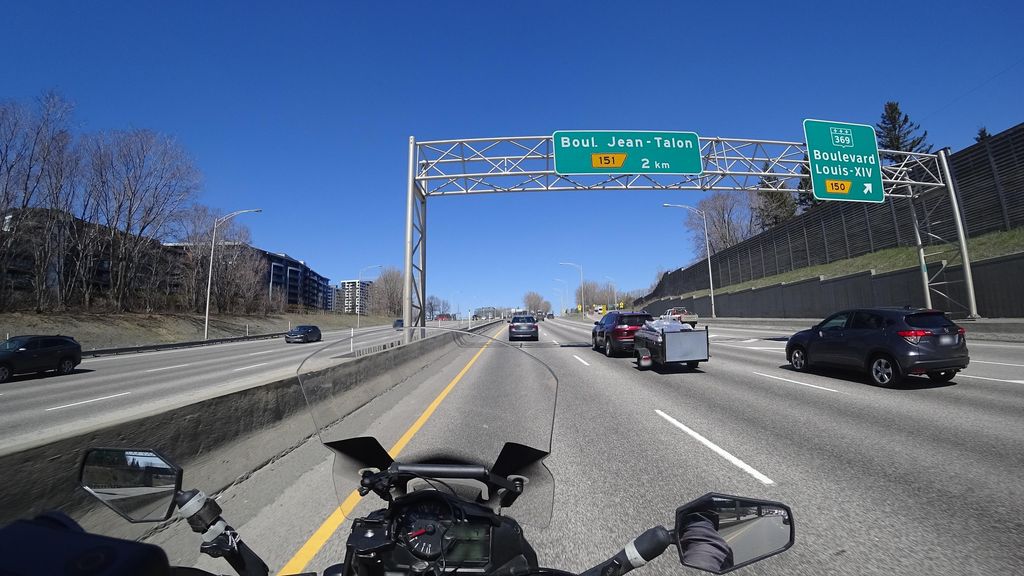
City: quebec_city